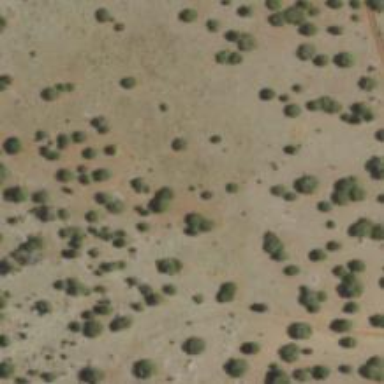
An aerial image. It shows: Patch of scrub vegetation.